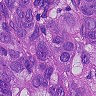
Metastatic tissue present: yes